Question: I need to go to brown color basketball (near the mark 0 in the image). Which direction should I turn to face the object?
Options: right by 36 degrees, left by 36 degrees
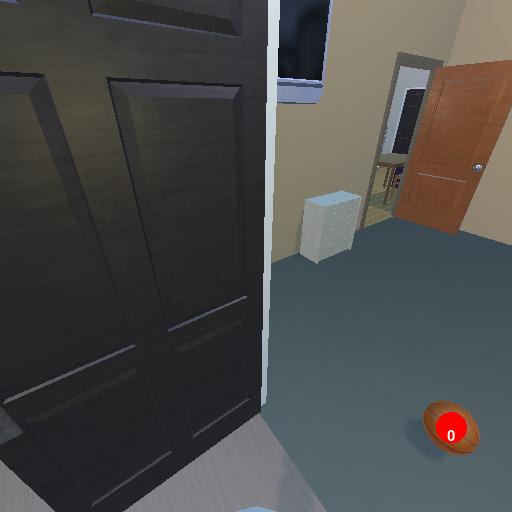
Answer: right by 36 degrees